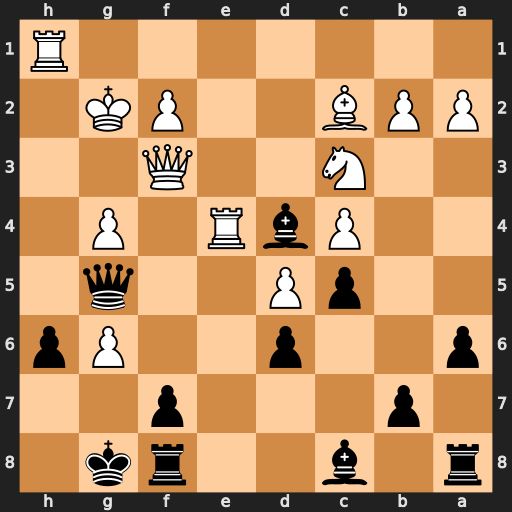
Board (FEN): r1b2rk1/1p3p2/p2p2Pp/2pP2q1/2PbR1P1/2N2Q2/PPB2PK1/7R
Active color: b
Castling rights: -
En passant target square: -
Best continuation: fxg6 Qxf8+ Kxf8